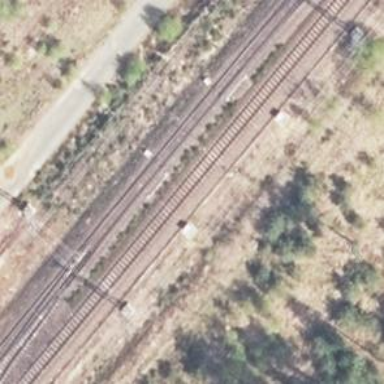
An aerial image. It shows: Railway switch.